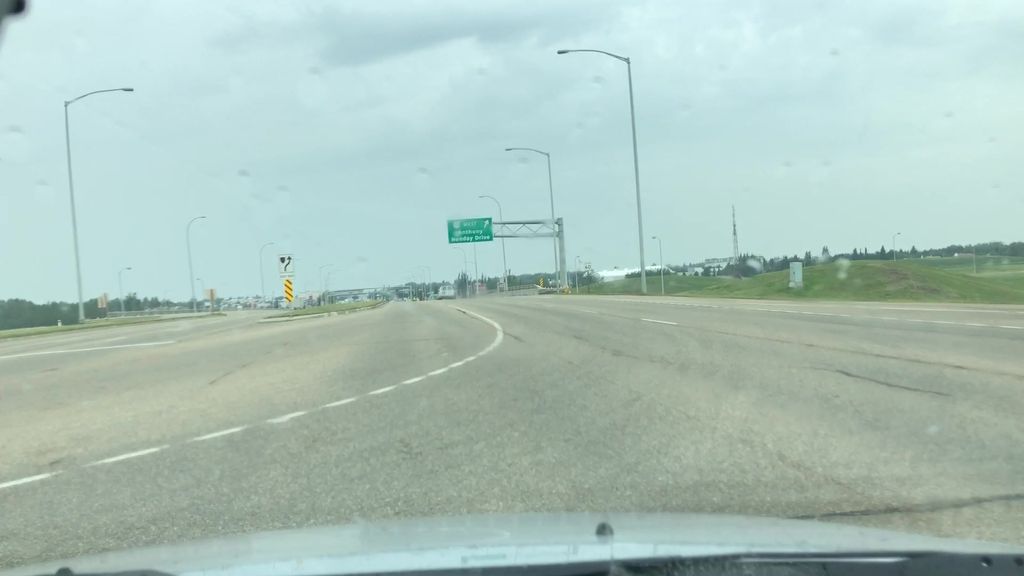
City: edmonton